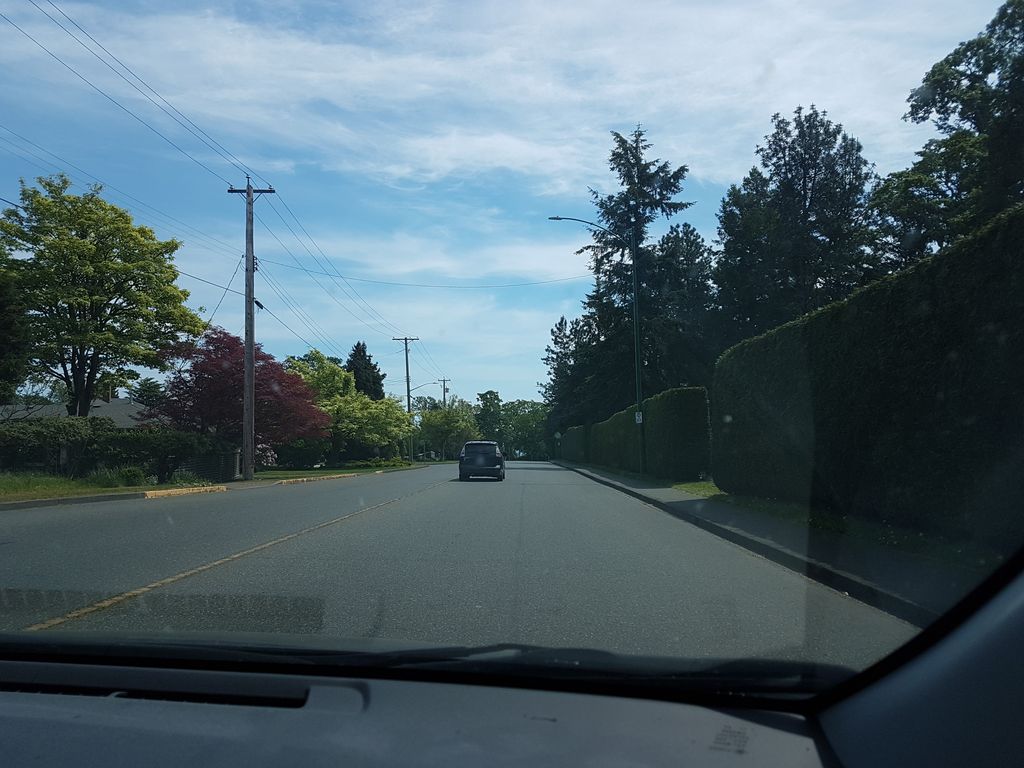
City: victoria